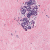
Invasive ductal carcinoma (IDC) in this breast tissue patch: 0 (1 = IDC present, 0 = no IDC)